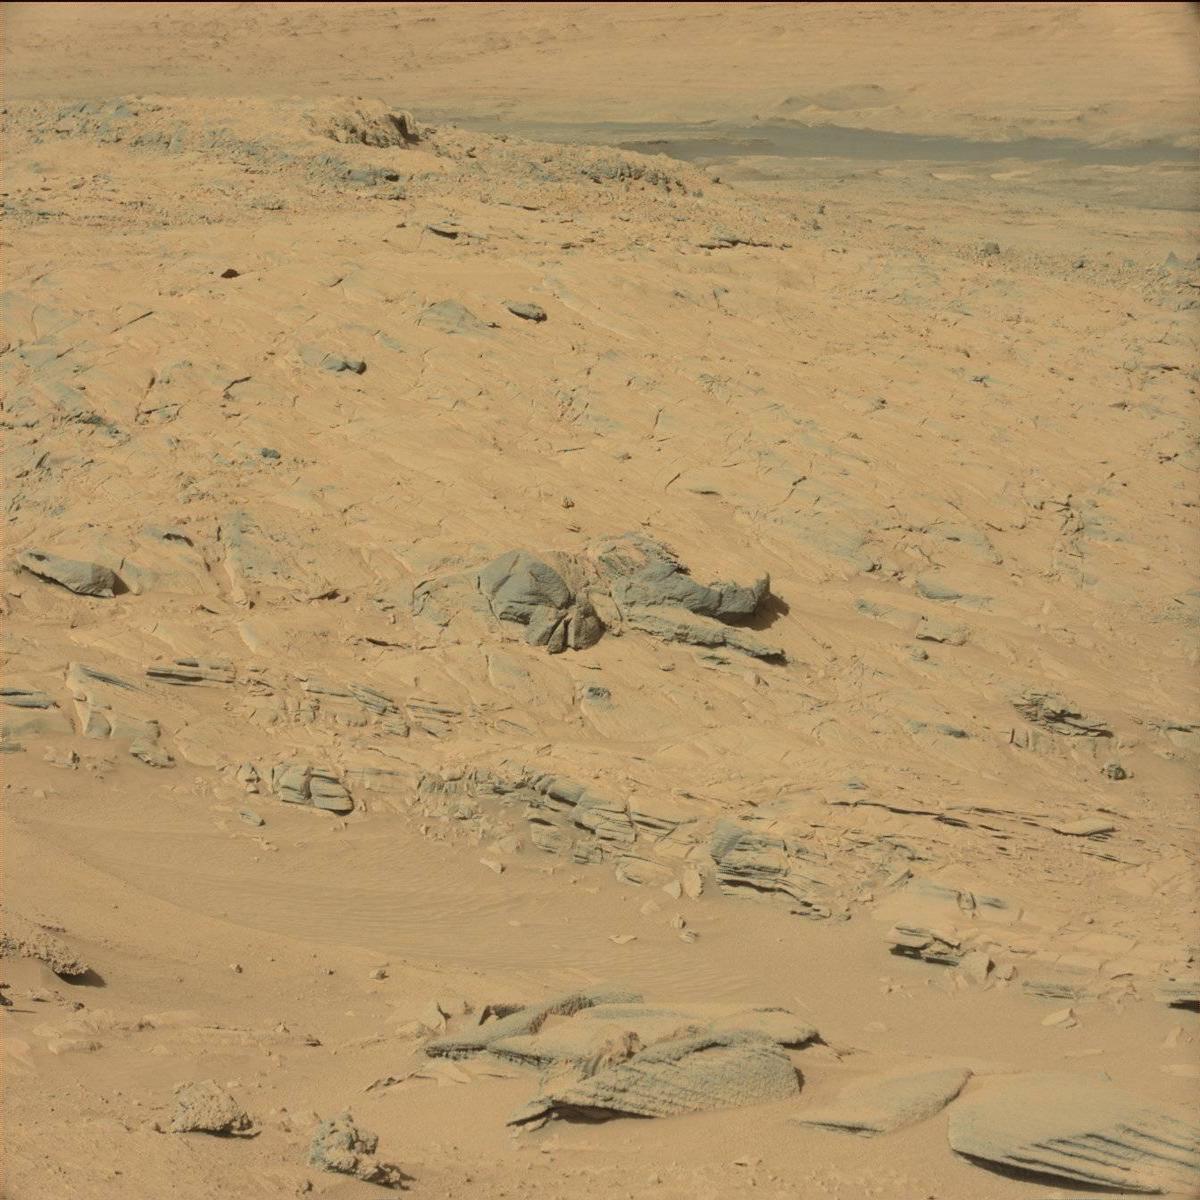
Terrain classes present: Bedrock, Ridge, Sand / Soil